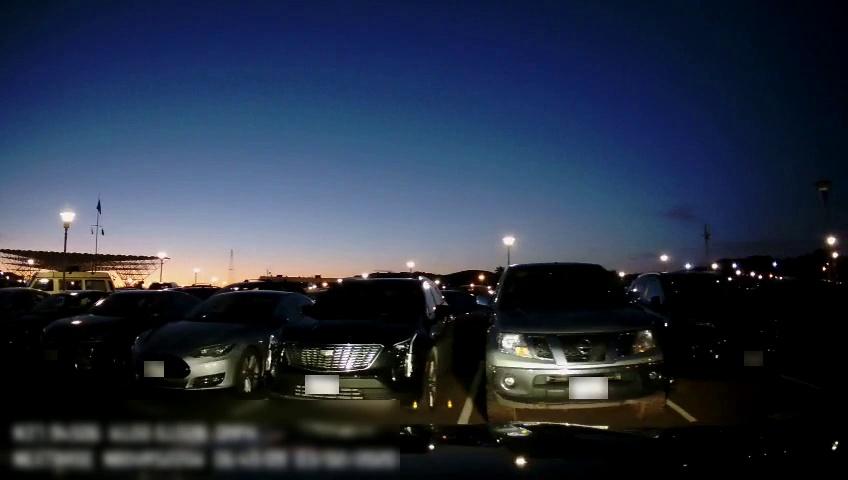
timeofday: Night
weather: Other
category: Drivable Space
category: Vehicles | SUV
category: Vehicles | Truck
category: Vehicles | SUV
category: Vehicles | Car
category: Vehicles | Car
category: Vehicles | Car
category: Vehicles | Car
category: Vehicles | Other LV
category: Vehicles | SUV